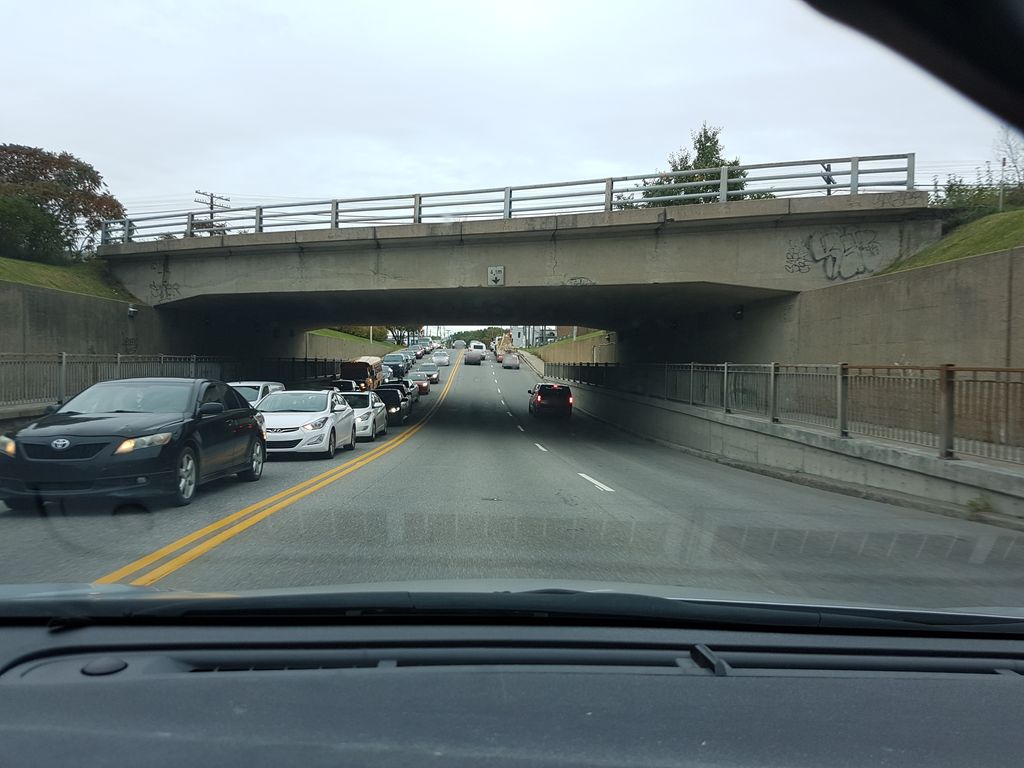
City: quebec_city